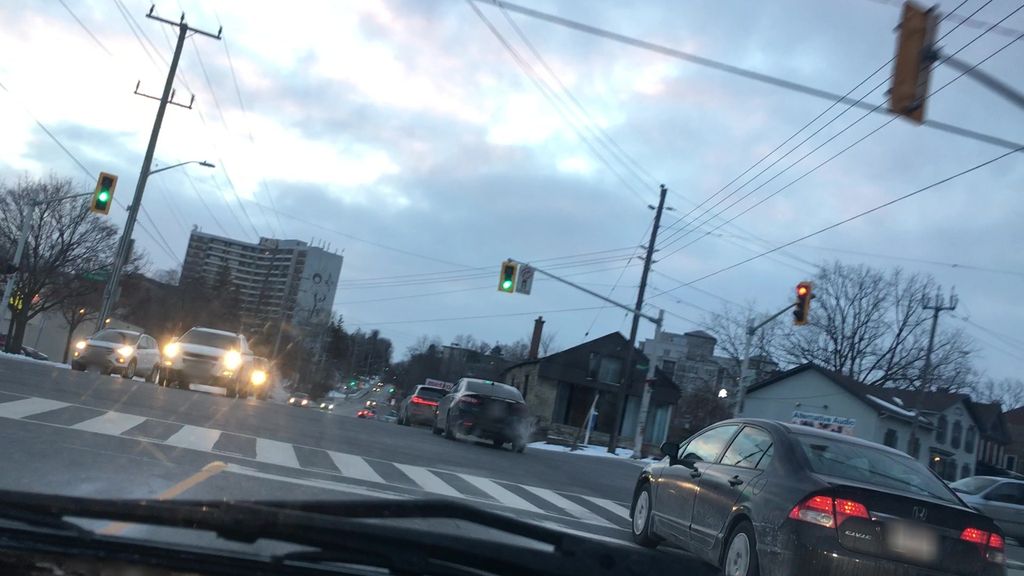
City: hamilton